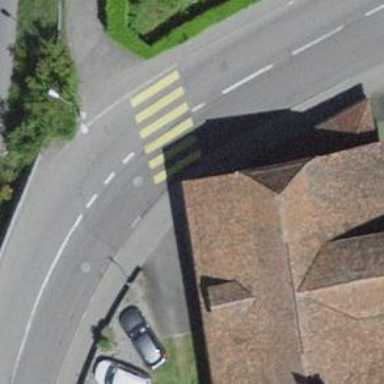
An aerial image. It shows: Uncontrolled crossing on the road.